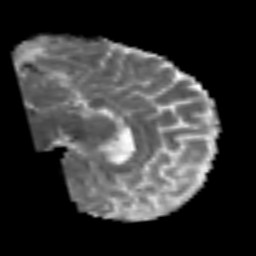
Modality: MD
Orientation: sagittal
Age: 50
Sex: male
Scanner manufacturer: siemens
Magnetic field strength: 3 T
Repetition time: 6.1 s
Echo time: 0.101 s